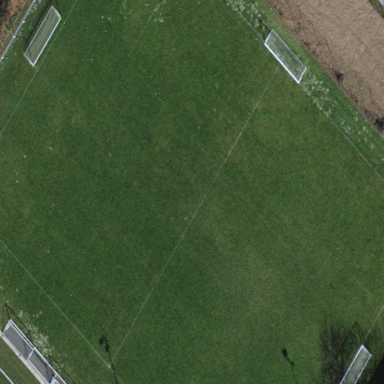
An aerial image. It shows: Grass pitch designated for soccer.